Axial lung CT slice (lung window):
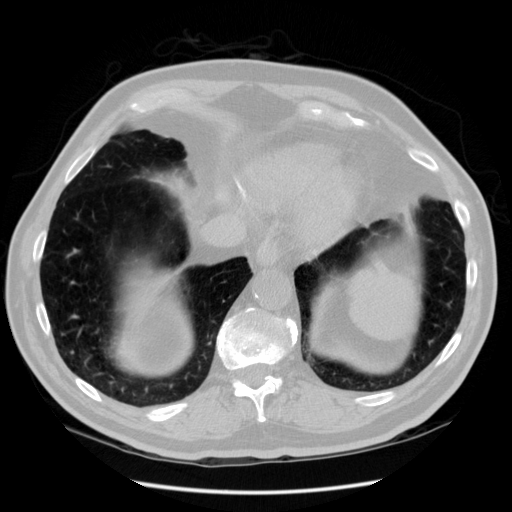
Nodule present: no